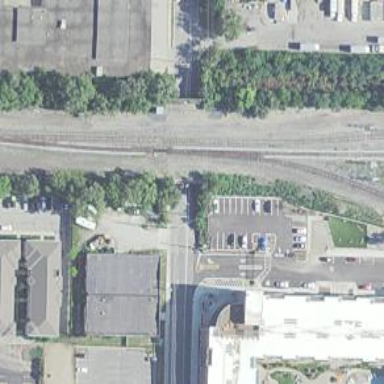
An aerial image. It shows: Junction on the railway.